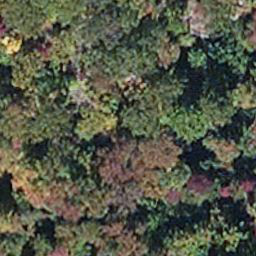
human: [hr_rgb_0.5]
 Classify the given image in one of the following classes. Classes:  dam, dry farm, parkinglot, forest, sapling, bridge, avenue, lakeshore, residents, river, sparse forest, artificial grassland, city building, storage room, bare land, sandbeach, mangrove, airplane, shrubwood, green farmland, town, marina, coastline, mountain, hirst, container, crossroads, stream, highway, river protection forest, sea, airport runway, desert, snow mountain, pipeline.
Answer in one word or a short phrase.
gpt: mangrove